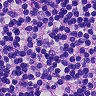
Metastatic tissue present: no